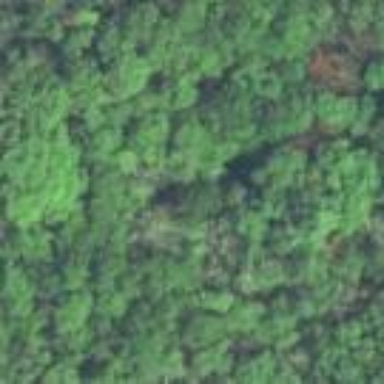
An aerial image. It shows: Mixed leaf woodland.